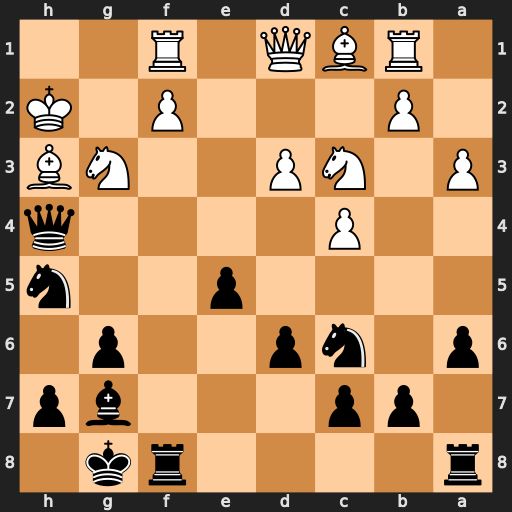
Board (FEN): r4rk1/1pp3bp/p1np2p1/4p2n/2P4q/P1NP2NB/1P3P1K/1RBQ1R2
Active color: b
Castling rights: -
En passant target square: -
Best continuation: Rxf2+ Rxf2 Qxg3+